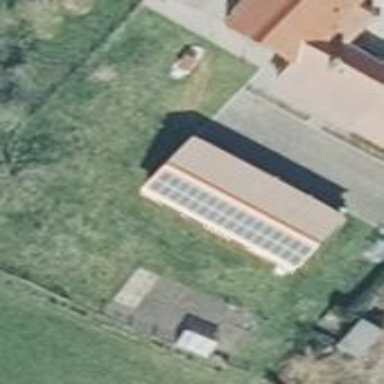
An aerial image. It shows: Garage building.